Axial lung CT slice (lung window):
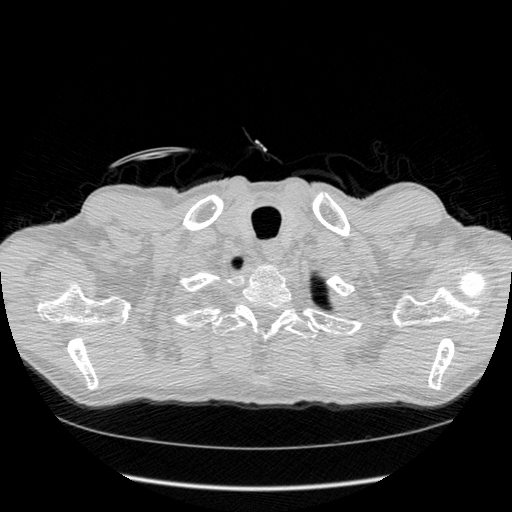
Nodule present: no